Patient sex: M
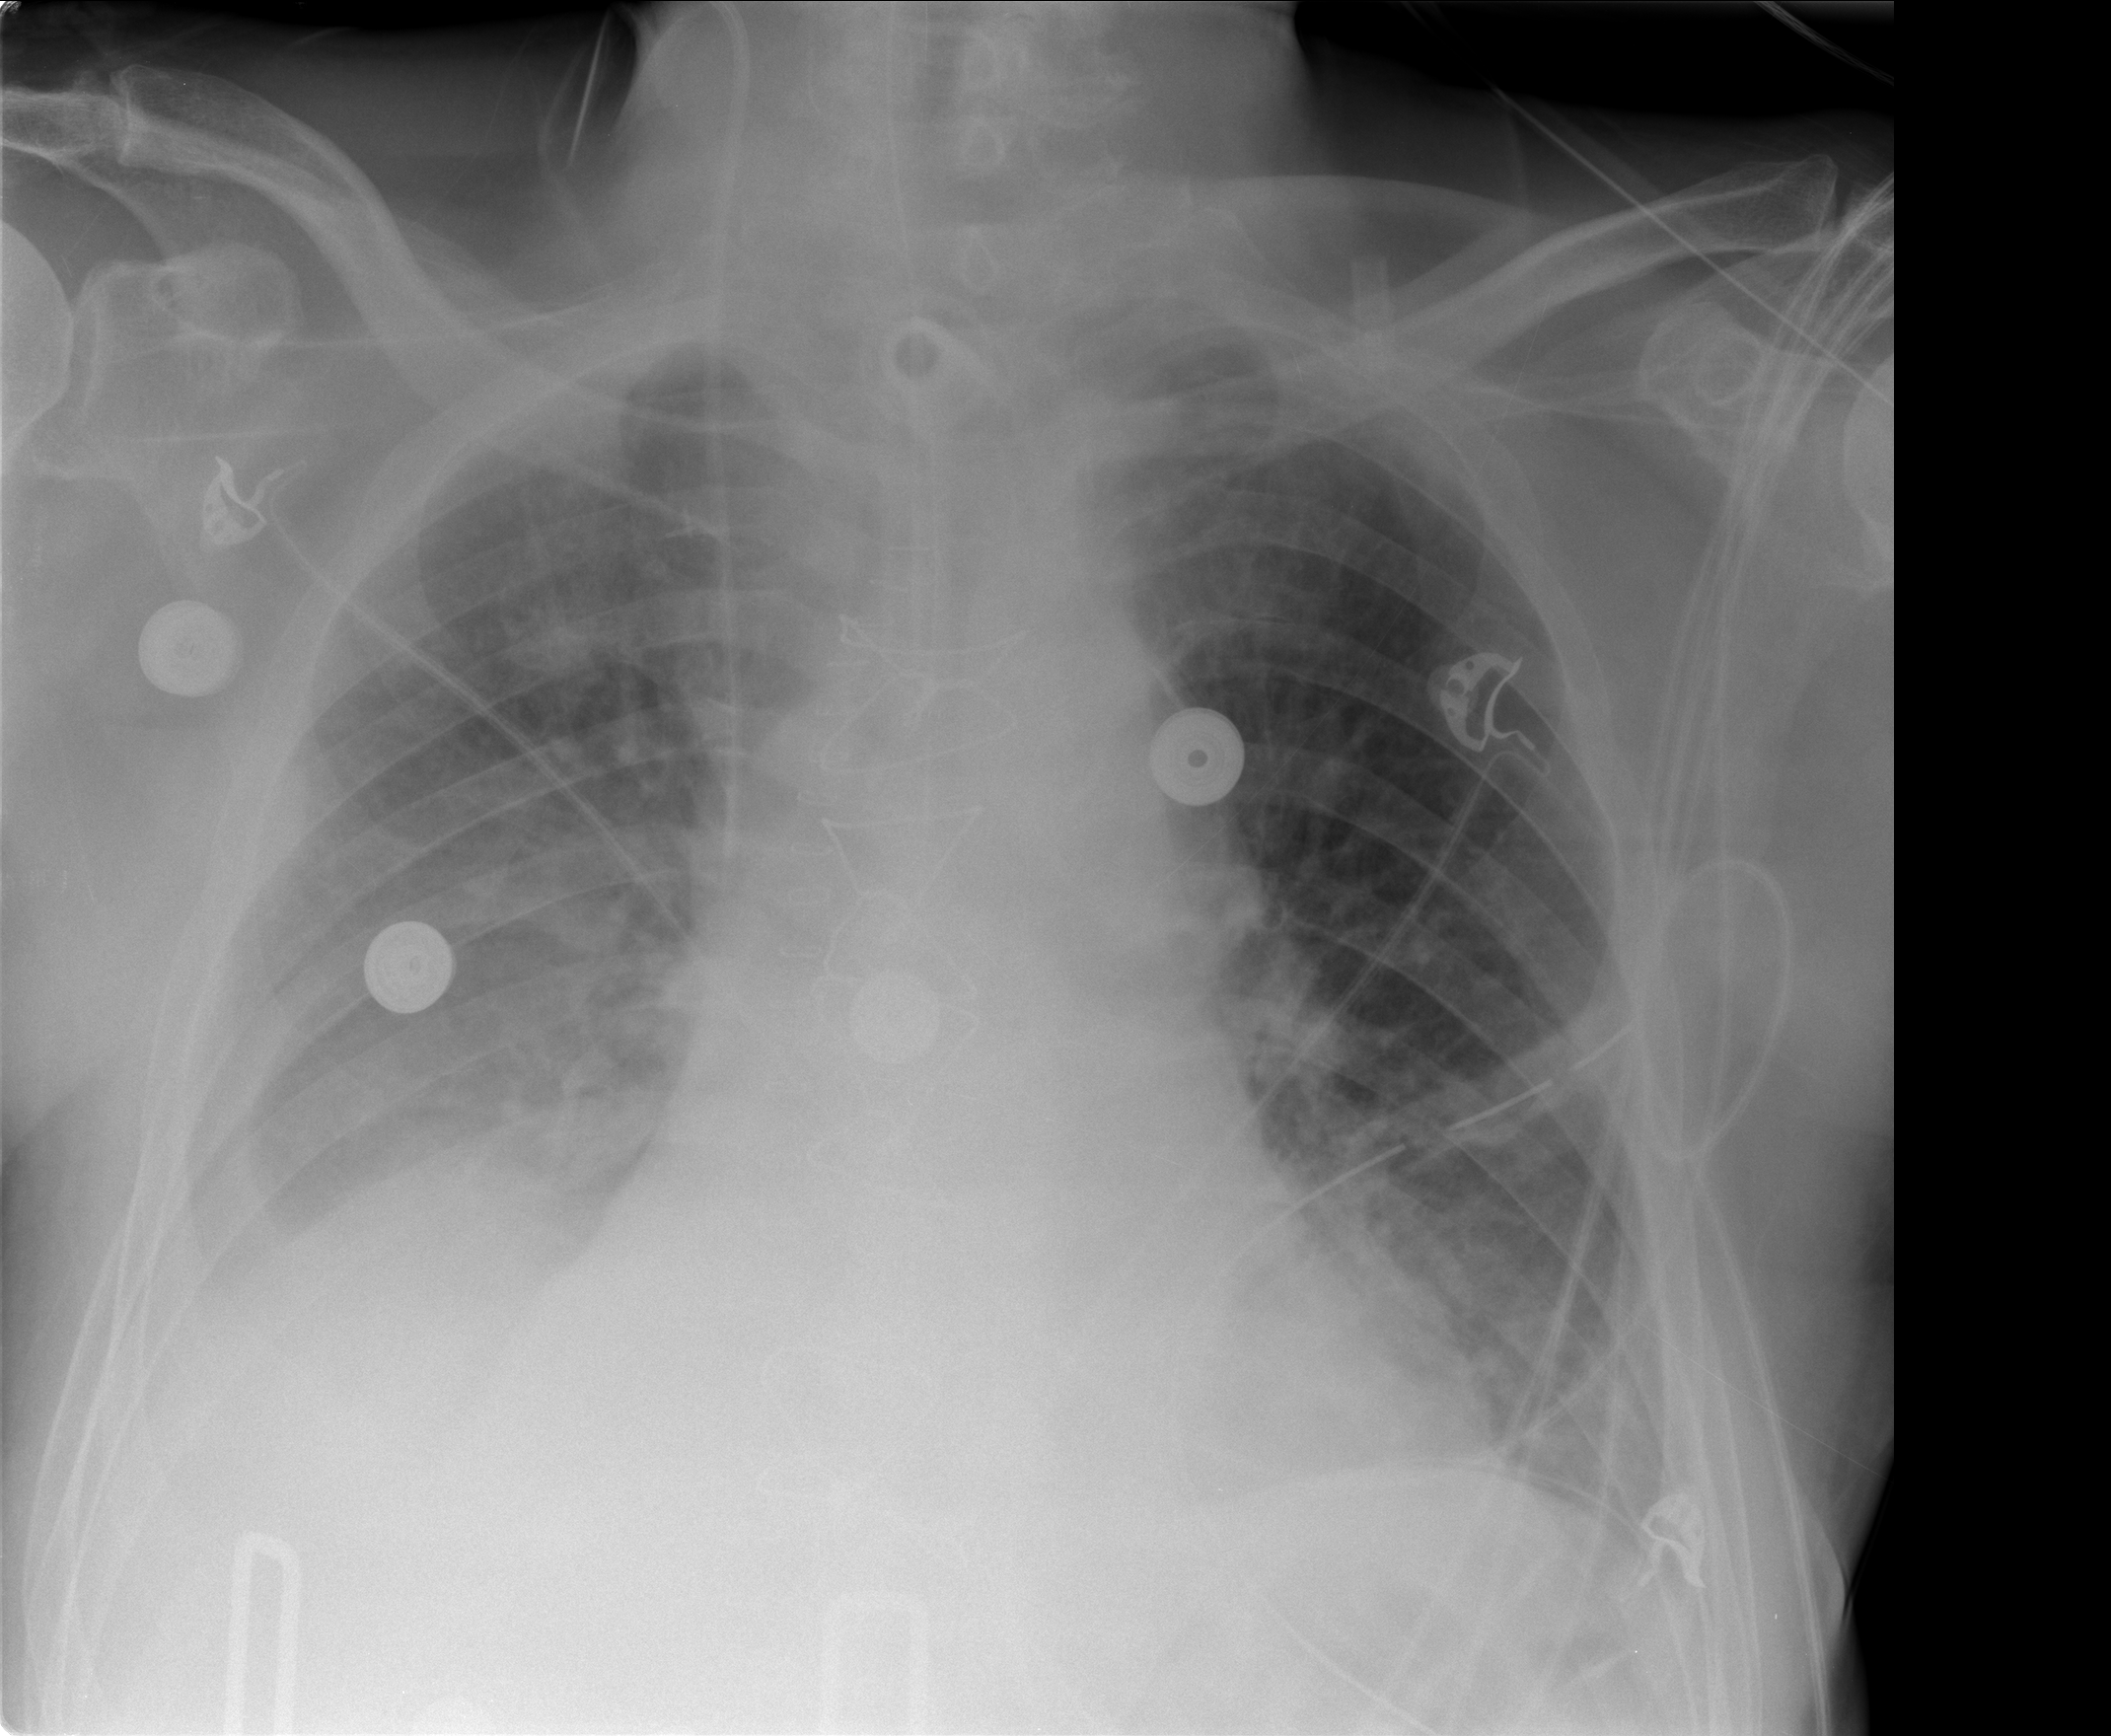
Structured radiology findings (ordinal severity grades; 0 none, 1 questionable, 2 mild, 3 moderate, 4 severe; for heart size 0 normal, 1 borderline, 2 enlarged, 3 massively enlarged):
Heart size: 0
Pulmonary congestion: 0
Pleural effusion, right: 2
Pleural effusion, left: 1
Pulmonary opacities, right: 0
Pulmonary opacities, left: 0
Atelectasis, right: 2
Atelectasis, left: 1